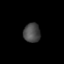
Tissue: prostate
Cell type: T cells
Senescence score: 0.7339
Nuclear area (px): 315
Mean DAPI intensity: 73.765